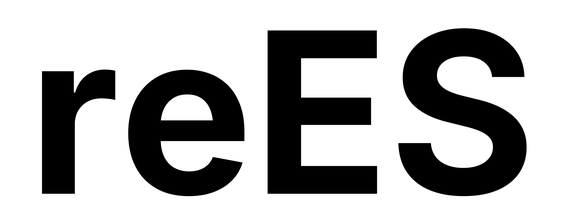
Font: Inter_Bold